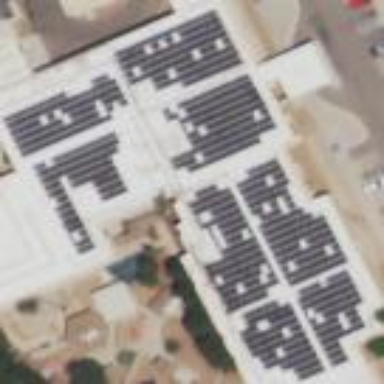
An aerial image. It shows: Solar photovoltaic panel generator placed on the roof.